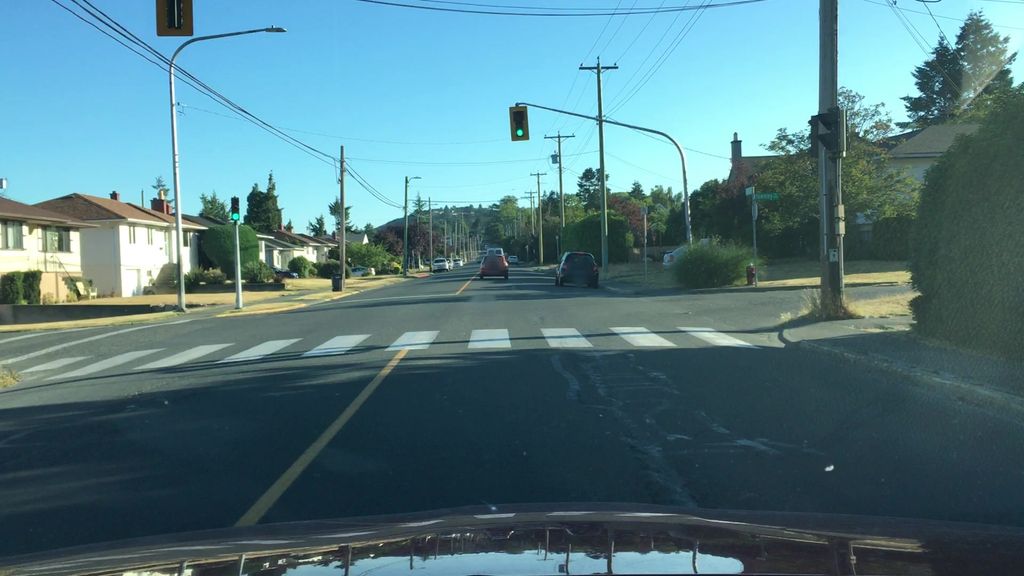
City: victoria